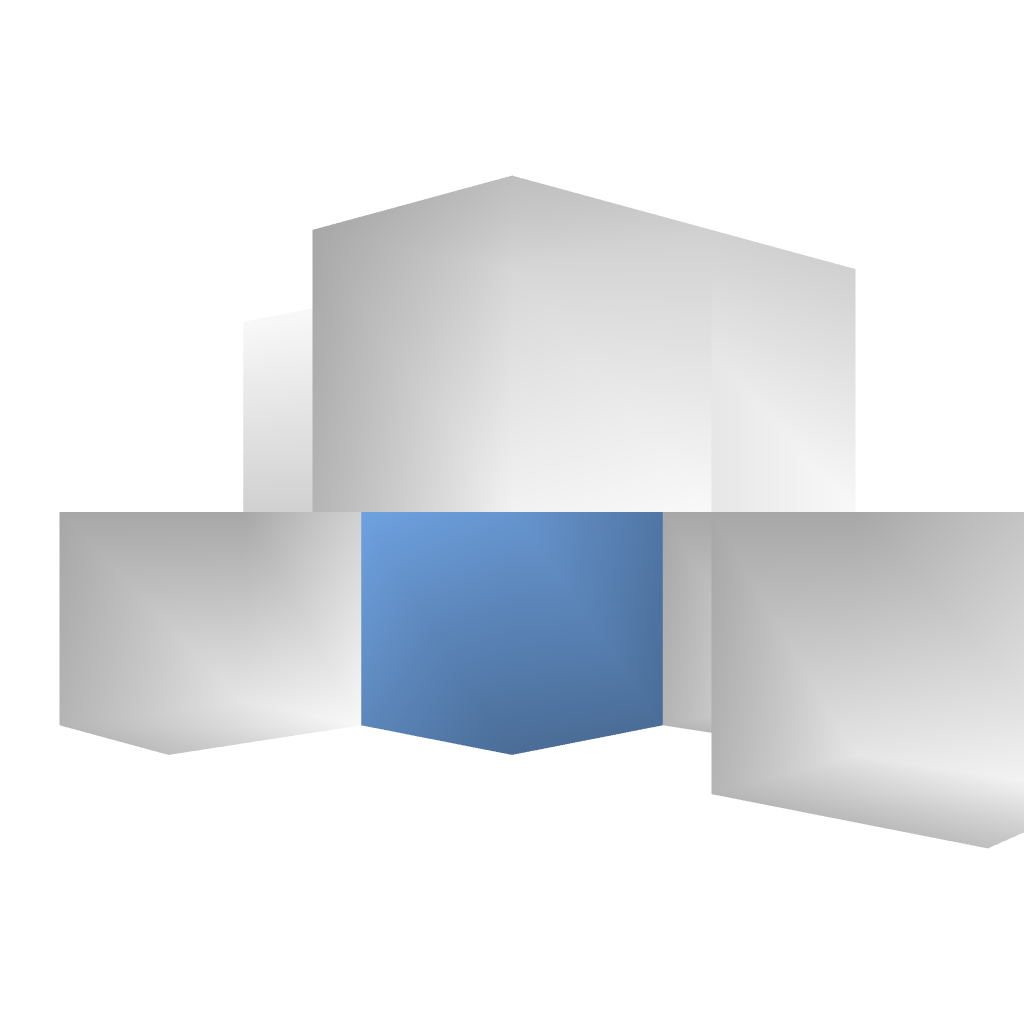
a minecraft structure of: SD Trader bad low quality